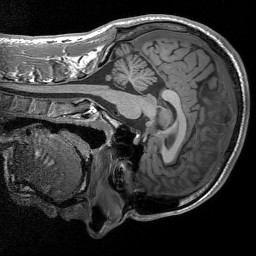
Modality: T1w
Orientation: sagittal
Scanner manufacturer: siemens
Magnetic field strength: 3 T
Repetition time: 1.76 s
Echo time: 0.0022 s